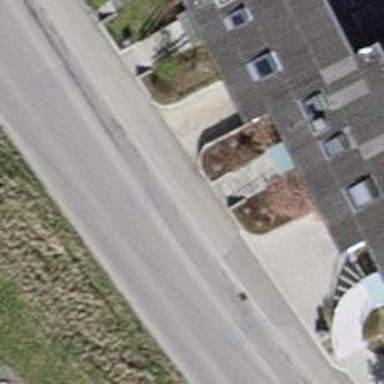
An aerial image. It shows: Sidewalk along the footway.